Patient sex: M
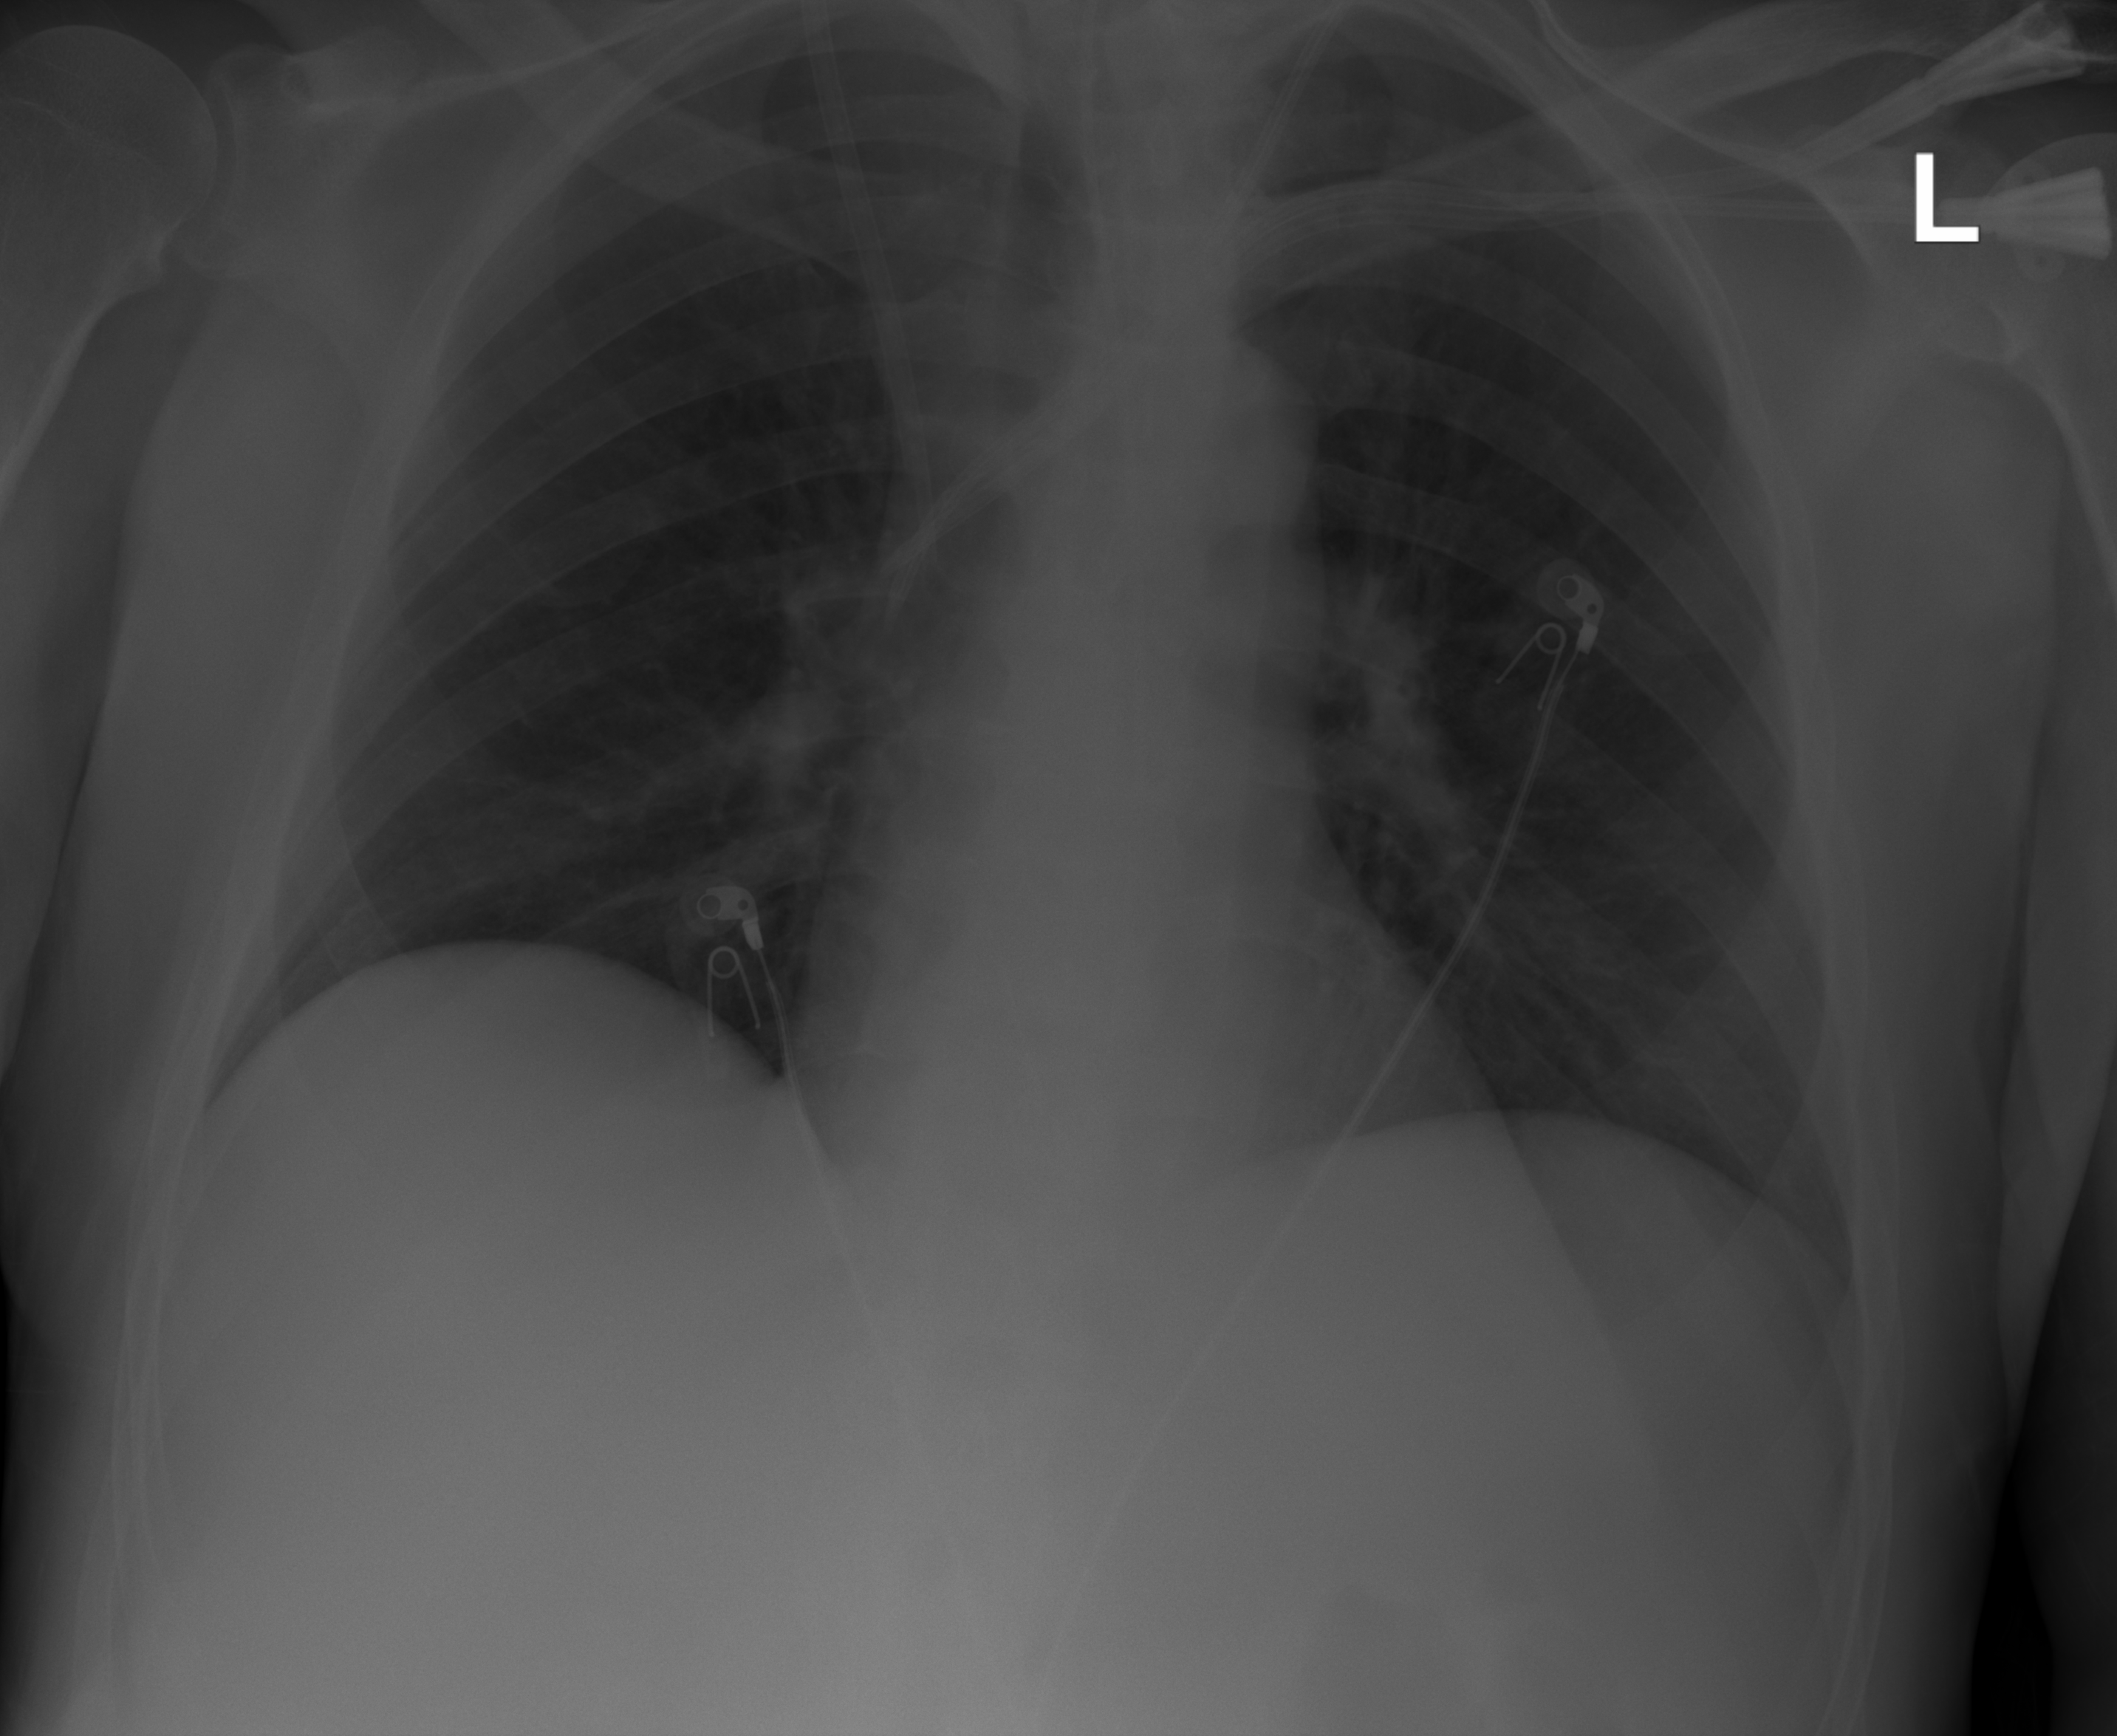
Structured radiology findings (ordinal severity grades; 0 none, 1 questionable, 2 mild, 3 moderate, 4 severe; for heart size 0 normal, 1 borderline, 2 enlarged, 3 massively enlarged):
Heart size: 0
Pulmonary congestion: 0
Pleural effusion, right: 0
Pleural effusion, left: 0
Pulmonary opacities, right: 0
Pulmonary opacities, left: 0
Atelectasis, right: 0
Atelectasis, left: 0